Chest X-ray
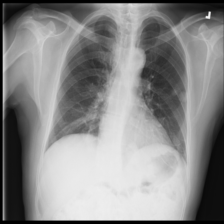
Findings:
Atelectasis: negative
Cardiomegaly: negative
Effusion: negative
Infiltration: negative
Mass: negative
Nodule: positive
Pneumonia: negative
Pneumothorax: negative
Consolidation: negative
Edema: negative
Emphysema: negative
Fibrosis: negative
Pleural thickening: negative
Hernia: negative